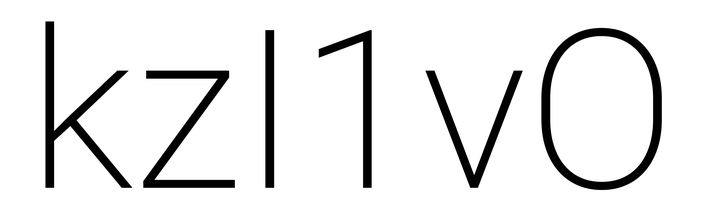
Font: Roboto_ExtraLight